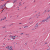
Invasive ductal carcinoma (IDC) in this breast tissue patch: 0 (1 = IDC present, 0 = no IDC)